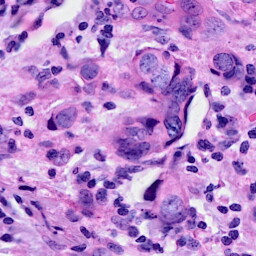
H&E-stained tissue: Breast